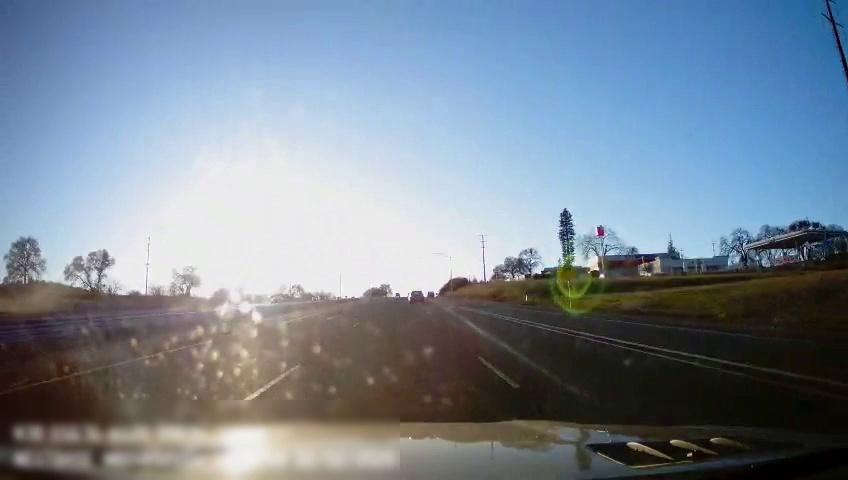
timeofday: Day
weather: Sunny
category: Drivable Space
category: Vehicles | SUV
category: Vehicles | SUV
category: Lanes | Current Lane
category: Lanes | Current Lane
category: Lanes | Alternate Lane
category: Lanes | Alternate Lane
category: Lanes | Alternate Lane
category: Lanes | Alternate Lane
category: Traffic | Signs